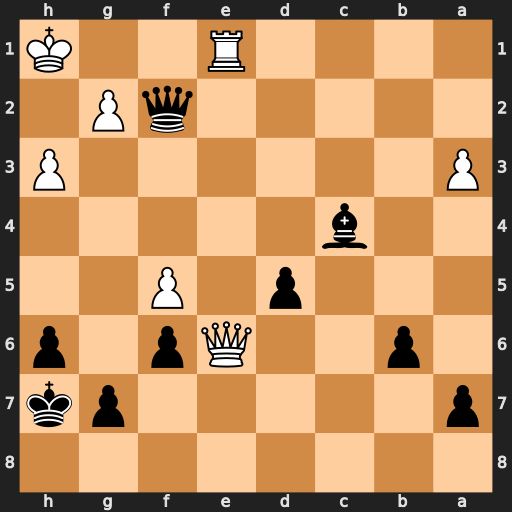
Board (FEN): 8/p5pk/1p2Qp1p/3p1P2/2b5/P6P/5qP1/4R2K
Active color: b
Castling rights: -
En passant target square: -
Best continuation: Bf1 Rxf1 Qxf1+